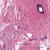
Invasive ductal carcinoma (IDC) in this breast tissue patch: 0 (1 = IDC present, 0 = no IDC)